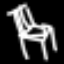
Label: chair